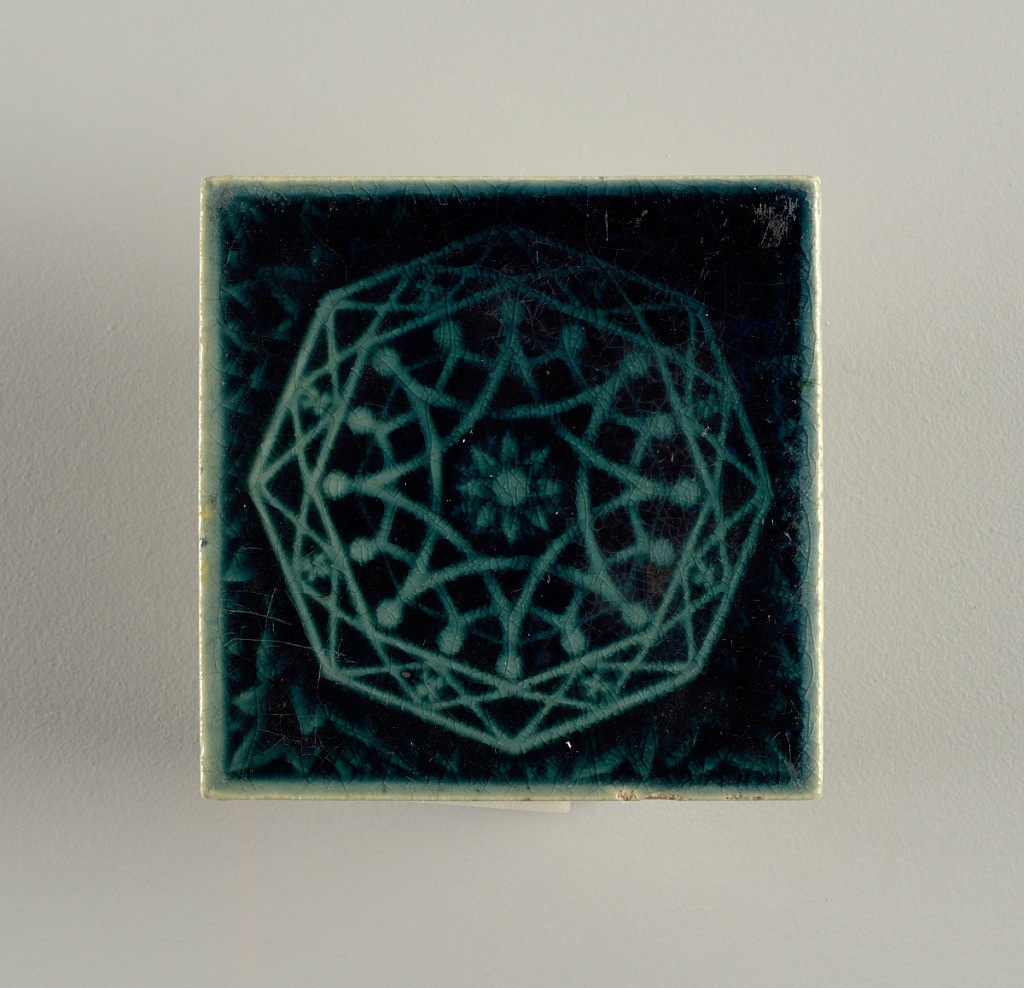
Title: Tile
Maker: J. & J. G. Low Art Tile Works, 1877 – 1883
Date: late 19th century
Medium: Glazed stoneware
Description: Square, molded tile of white clay, reverse has impressed set of double-line frame. Face is decorated with all-over daisy flowers under superimposed circular frame of narrow brackets; glaze pale brown crackle.